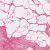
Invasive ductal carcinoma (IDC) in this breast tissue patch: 0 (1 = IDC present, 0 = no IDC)